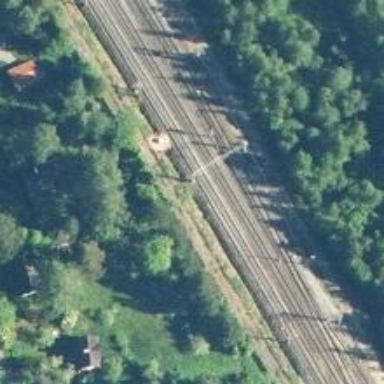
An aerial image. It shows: Railway track with continuous electrified contact lines.